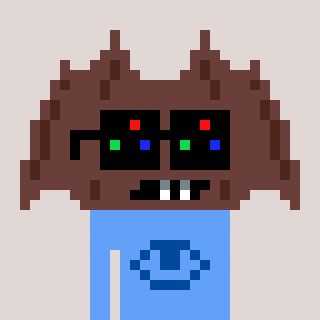
a pixel art character with square black sunglasses, a bat-shaped head and a blue-colored body on a warm background